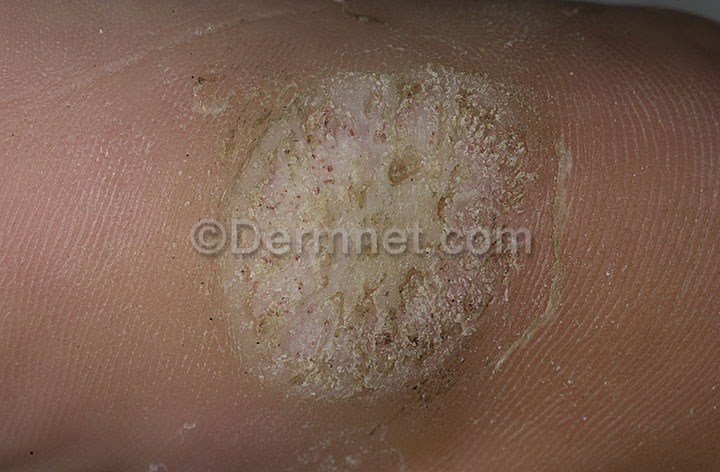
Disease: Warts Molluscum and other Viral Infections